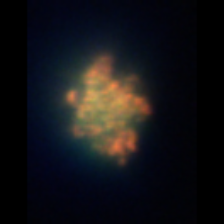
Taxon: Ciliates
Group: Other